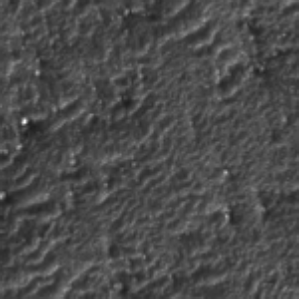
Label: frost